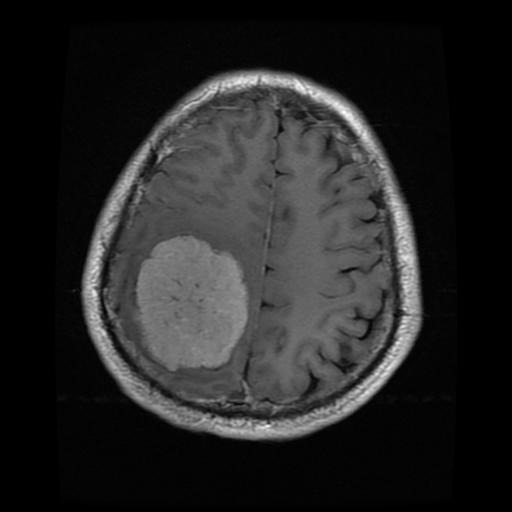
Label: meningioma